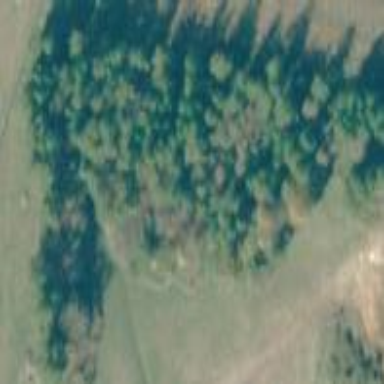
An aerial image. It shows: Mixed woodland area with variety of leaf types and cycles.